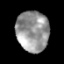
Tissue: prostate
Cell type: Epithelial cells
Senescence score: 0.3295
Nuclear area (px): 1297
Mean DAPI intensity: 151.09